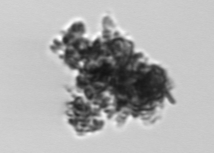
Label: detritus